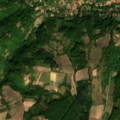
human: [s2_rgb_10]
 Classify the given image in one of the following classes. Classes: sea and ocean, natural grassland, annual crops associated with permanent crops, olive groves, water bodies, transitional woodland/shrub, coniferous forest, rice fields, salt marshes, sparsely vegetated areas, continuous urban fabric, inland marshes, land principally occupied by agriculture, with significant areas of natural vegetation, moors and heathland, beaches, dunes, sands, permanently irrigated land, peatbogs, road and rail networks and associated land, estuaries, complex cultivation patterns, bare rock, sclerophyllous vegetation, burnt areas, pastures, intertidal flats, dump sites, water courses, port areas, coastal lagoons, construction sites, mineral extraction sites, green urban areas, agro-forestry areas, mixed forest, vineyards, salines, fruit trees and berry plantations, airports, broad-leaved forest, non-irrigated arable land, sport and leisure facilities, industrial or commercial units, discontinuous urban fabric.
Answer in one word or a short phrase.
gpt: discontinuous urban fabric, complex cultivation patterns, broad-leaved forest, transitional woodland/shrub